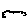
Label: cloud